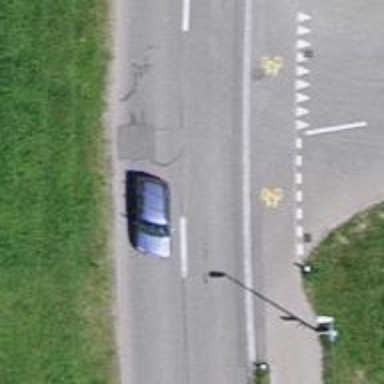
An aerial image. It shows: Public transport stop position.